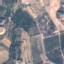
Land use / land cover: PermanentCrop